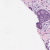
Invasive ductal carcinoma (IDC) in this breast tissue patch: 0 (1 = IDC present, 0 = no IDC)